九年级 · 解析几何
如图, $A D$ 是 $\triangle A B C$ 的中线, $E$ 是 $A D$ 上一点, $A E: E D=1: 3, B E$ 的延长线交 $A C$ 于 $F, A F: F C$ 为 $\qquad$ .


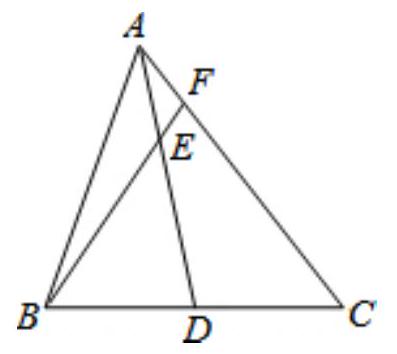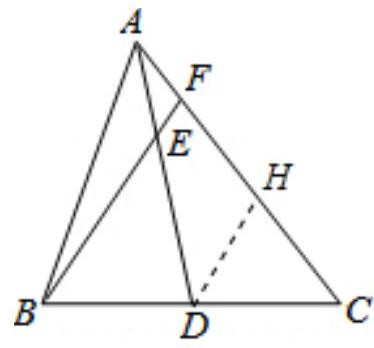
答案: 1: 6

解析: 解：作 $D H / / B F$ 交 $A C$ 于 $H$,

$\because A D$ 是 $\triangle A B C$ 的中线,

$\therefore B D=D C$,

$\therefore F H=H C$,
$\because D H / / B F$,

$\therefore \frac{A F}{F H}=\frac{A E}{E D}=\frac{1}{3}$,

$\therefore A F: F C=1: 6$,

故答案为: 1: 6 .

作 $D H / / B F$ 交 $A C$ 于 $H$, 根据三角形中位线定理得到 $F H=H C$, 根据平行线分线段成比例定理得到 $\frac{A F}{F H}=$ $\frac{A E}{E D}=\frac{1}{3}$, 计算得到答案.

本题考查平行线分线段成比例定理, 灵活运用定理、找准对应关系, 根据中线为切入点作出辅助线是解题的关键.